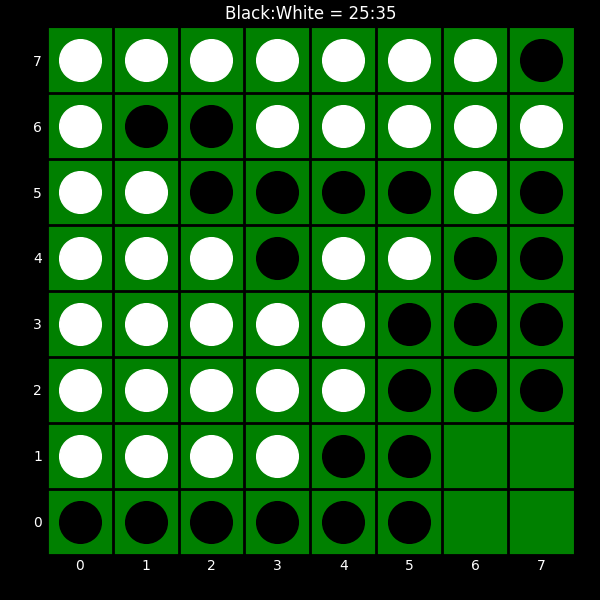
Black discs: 25
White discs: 35